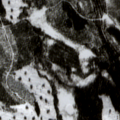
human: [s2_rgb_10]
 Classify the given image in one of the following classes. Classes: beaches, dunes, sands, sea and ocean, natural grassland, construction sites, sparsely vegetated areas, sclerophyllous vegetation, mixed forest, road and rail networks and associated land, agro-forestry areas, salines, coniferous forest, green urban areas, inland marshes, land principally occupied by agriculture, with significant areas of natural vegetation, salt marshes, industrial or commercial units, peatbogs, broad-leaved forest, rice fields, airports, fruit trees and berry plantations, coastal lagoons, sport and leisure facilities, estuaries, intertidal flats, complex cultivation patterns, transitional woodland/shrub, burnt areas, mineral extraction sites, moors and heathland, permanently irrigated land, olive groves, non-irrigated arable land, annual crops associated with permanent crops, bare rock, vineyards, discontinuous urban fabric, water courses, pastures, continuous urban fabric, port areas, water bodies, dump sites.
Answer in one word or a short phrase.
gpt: coniferous forest, mixed forest, transitional woodland/shrub